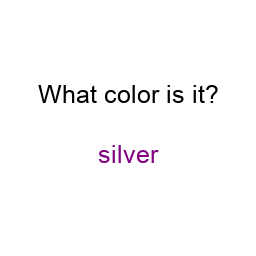
Color: purple
Color name shown: silver
Background color: white
Question text color: black